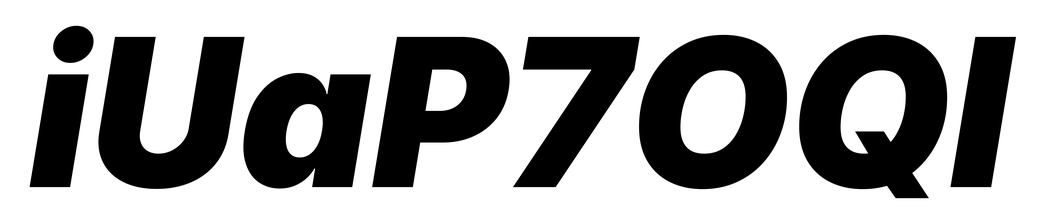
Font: Inter-Italic_Black_Italic